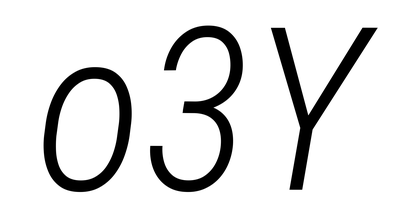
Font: Roboto-Italic_Condensed_Light_Italic